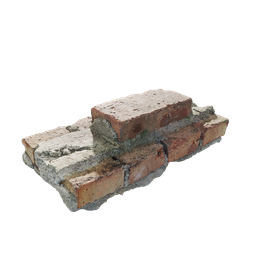
Label: architecture